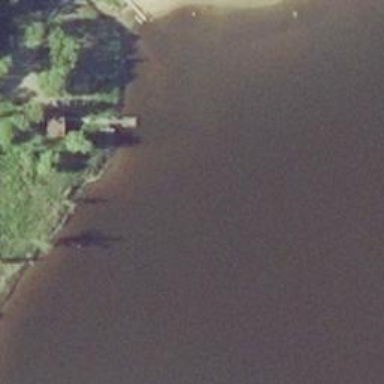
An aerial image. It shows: Man-made pier.